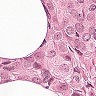
Metastatic tissue present: yes